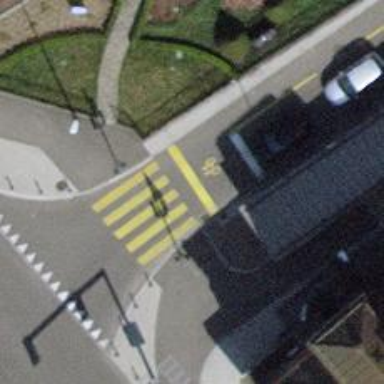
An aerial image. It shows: Road with traffic signals.